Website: macys
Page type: billing-address
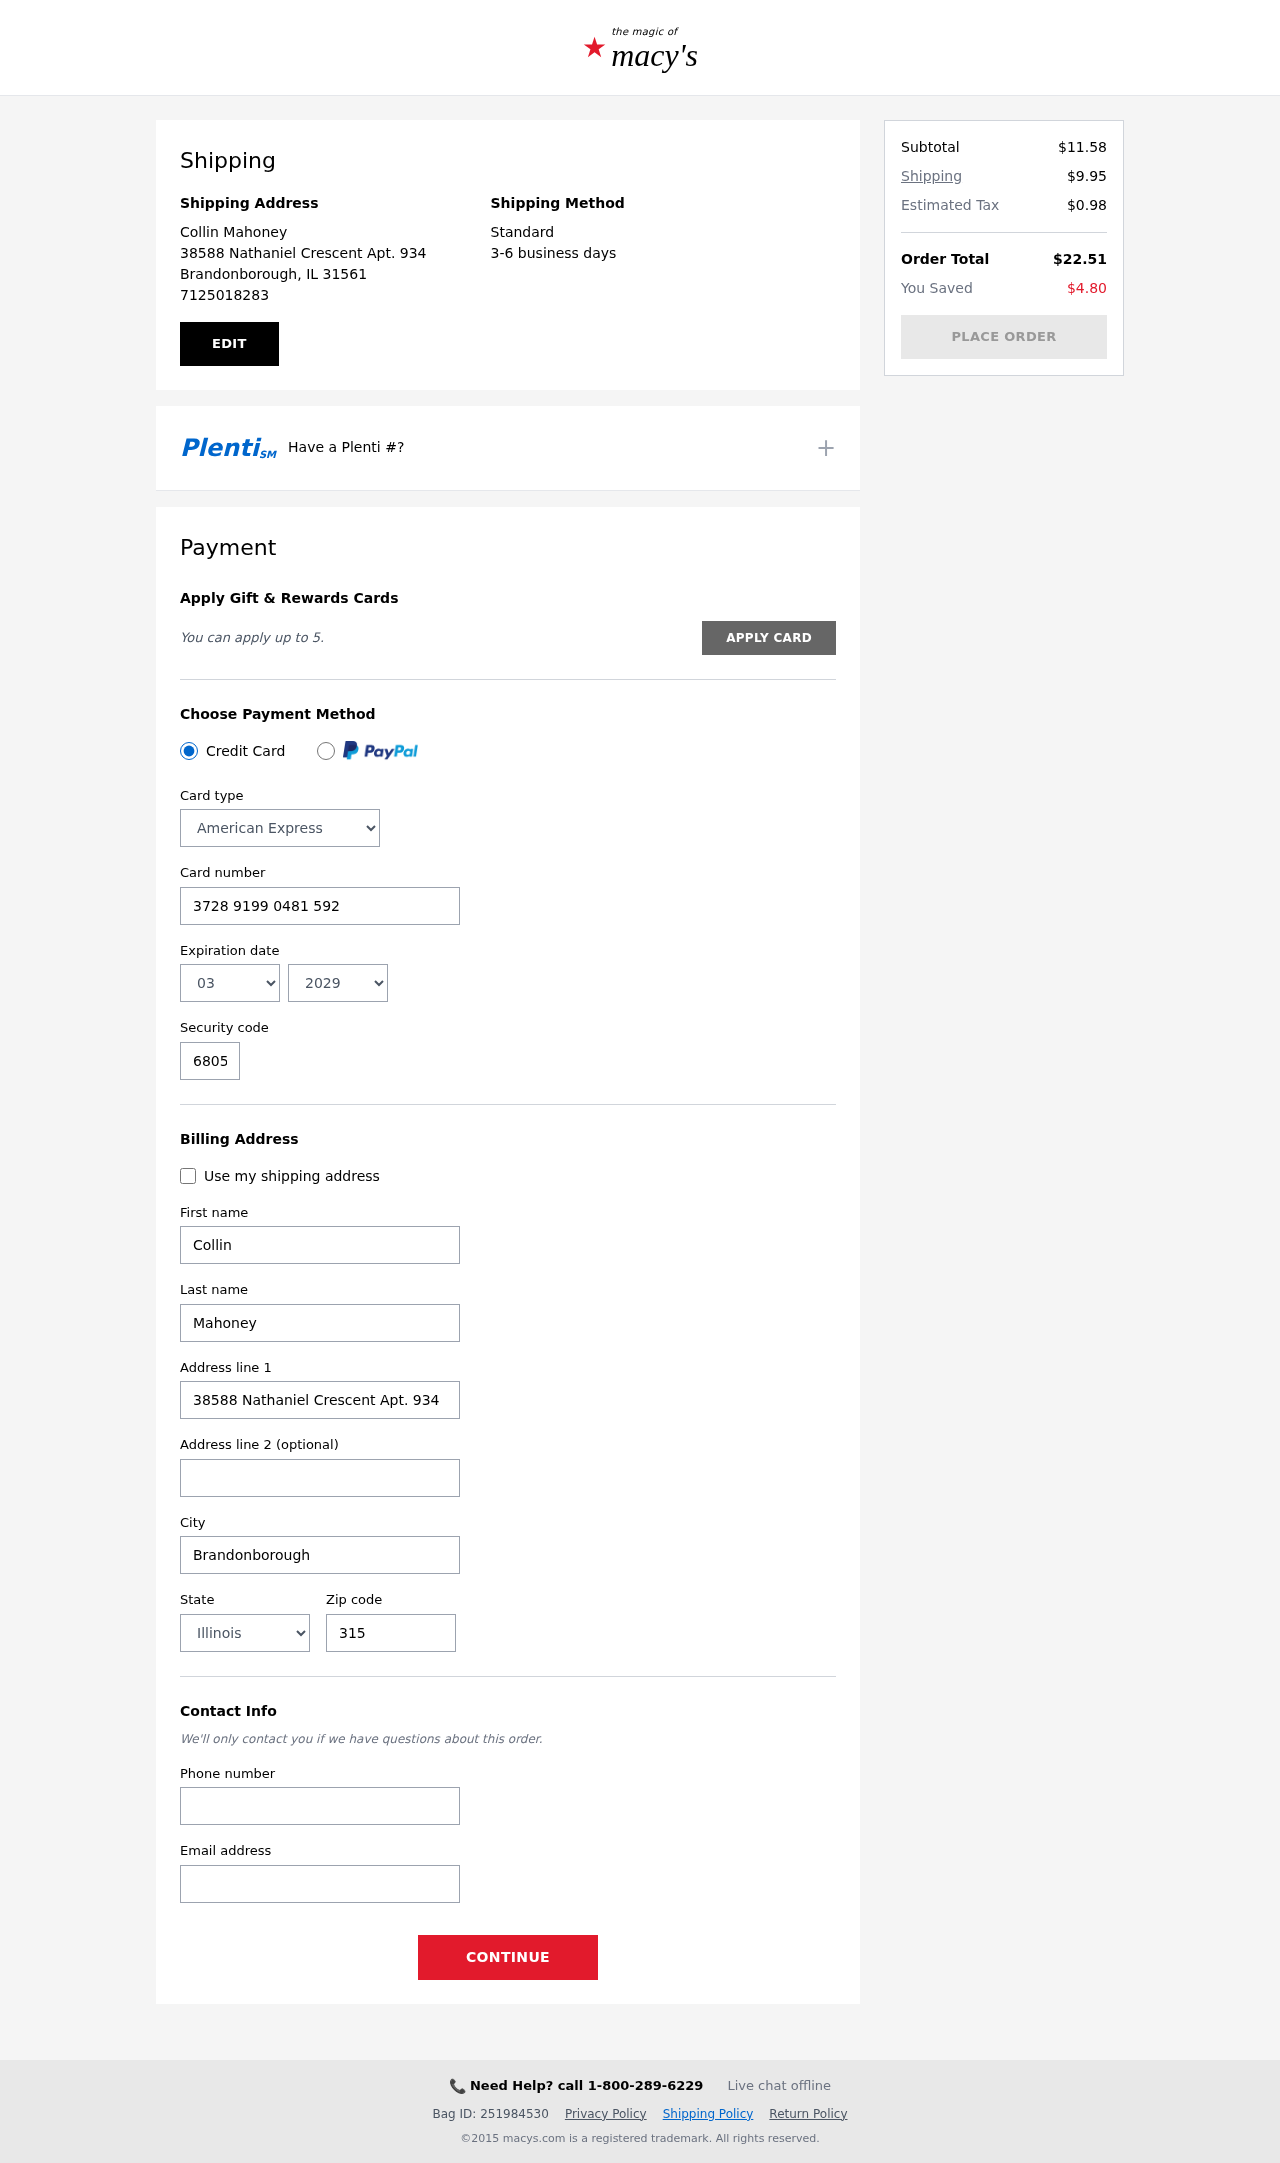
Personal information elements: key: PII_CARD_CVV
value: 6805
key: PII_CARD_EXPIRY_MONTH
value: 03
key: PII_CARD_EXPIRY_YEAR
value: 29
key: PII_CARD_NUMBER
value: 3728 9199 0481 592
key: PII_CARD_TYPE
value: American Express
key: PII_CITY
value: Brandonborough
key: PII_CITY_STATE_ZIP
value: Brandonborough, IL 31561
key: PII_EMAIL
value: collin_mahoney@hotmail.com
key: PII_FIRSTNAME
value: Collin
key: PII_FULLNAME
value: Collin Mahoney
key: PII_LASTNAME
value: Mahoney
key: PII_PHONE
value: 7125018283
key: PII_POSTCODE
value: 31561
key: PII_STATE
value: Illinois
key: PII_STREET
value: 38588 Nathaniel Crescent Apt. 934
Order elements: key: ORDER_SUBTOTAL
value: $11.58
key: ORDER_SHIPPING_COST
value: $9.95
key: ORDER_TAX
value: $0.98
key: ORDER_TOTAL
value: $22.51
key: ORDER_SAVINGS
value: $4.80